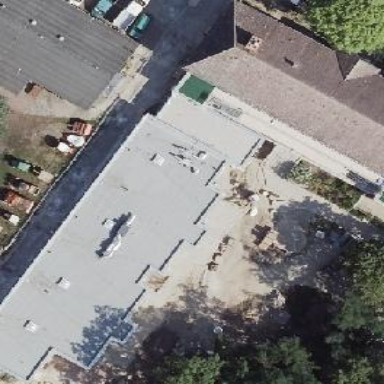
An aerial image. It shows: Flat-roofed kindergarten building.